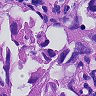
Metastatic tissue present: yes